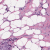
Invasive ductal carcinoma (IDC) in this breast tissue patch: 1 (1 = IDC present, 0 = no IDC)